Question: As we know at Matlab, there is function to detect Harris or SURF feature individually. Then I need to combine these two list of features from both the Harris and SURF to make the matching more efficient.
the following is the default procedure that we know
'''
points_image_Harris =detectHarrisFeatures(image );
[feature_image_Harris, validpoints_image_Harris] = extractFeatures(image, points_image_Harris );
indexPairs_Harris = matchFeatures(feature_template_Harris,feature_image_Harris);
'''
but I want to combine two list of points before make matching: something like this:
'''
points_image_Harris =detectHarrisFeatures(image );
points_image_SURF =detectSURFFeatures(image );
Points = points_image_Harris + points_image_SURF
'''
then use the Points list to make feature extraction and them matching.
How to do this? if they are have two different types? cornerPoints and SURFPoints !
I need both features generated from both SURF and Harris, as the following output:

I don't know if the combination is possible or any idea to get both matching features from both.
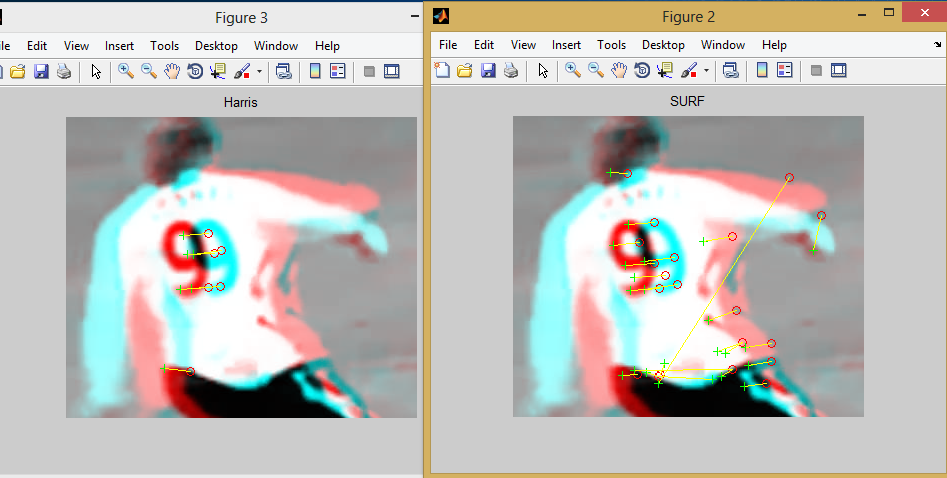
Answer: Using <URL> essentially returns a where each field contains relevant information about the interest points that are detected in the image. To give a reproducible example, let's use the 'cameraman.tif' image that is part of the image processing toolbox. Let's also use both feature detection frameworks with the default parameters:
'''
>> im = imread('cameraman.tif');
>> harrisPoints = detectHarrisFeatures(im);
>> surfPoints = detectSURFFeatures(im);
'''
When we display 'harrisPoints', this is what we get:
'''
harrisPoints =
184x1 cornerPoints array with properties:
Location: [184x2 single]
Metric: [184x1 single]
Count: 184
'''
When we display 'surfPoints', this is what we get:
'''
surfPoints =
180x1 SURFPoints array with properties:
Scale: [180x1 single]
SignOfLaplacian: [180x1 int8]
Orientation: [180x1 single]
Location: [180x2 single]
Metric: [180x1 single]
Count: 180
'''
As such, both 'harrisPoints' and 'surfPoints' have a field called 'Location' which contains the spatial coordinates of the features you want. This would be a 'N x 2' matrix where each row gives you the location of a feature point. The first column is the 'x' or horizontal coordinate and the second column is the 'y' or vertical coordinate. The origin is at the top left corner of the image, and the 'y' coordinate is positive when moving downwards.
Therefore, if you want to combine both of the feature points together, access the 'Location' field of both objects and concatenate them together into a single matrix:
'''
>> Points = [harrisPoints.Location; surfPoints.Location];
'''
'Points' should now contain a matrix where each row gives you a feature point.
---
I'd like to make a small note that the Harris corner detector is just an interest point detection algorithm. All that is given to you are the locations of interesting points in the image. SURF is both a detection and framework, where not only do you get interest points, but you also get a good robust description of each interest point that you can use to perform matching between other interest points in other images. Therefore, if you wanted to combine both Harris and SURF together, that isn't possible because Harris does not support describing interest points.